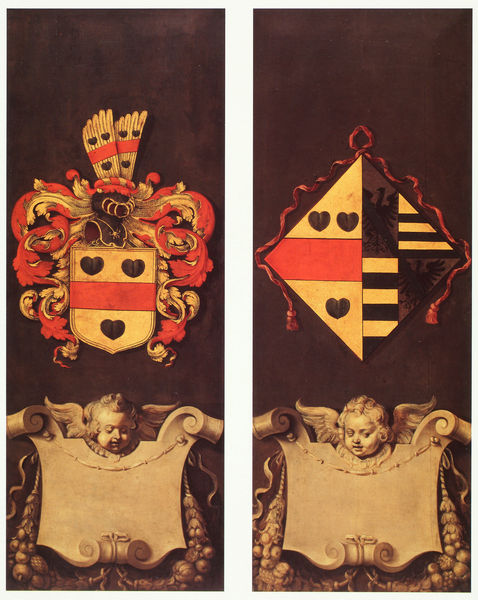
Titel: Der ungläubige Thomas
Künstler: Peter Paul Rubens
Institution: Antwerpen, Konijklijk Museum voor Schone Kunsten
Schlagwörter: adler, blätter, flügel, braun, köpfe, schwarz, obst, rot, malerei, federn, stein, gold, blatt, engel, früchte, putte, putto, ranken, trauben, herrschaft, zwei, sepia, tafel, inschrift, streifen, stuck, neger, helm, ranke, herzen, wappen, schnörkel, weintrauben, voluten, herz, traube, weintraube, putten, eingerollt, gerollt, symbole, helmzier, herzförmig, engelköpfe, herald, engelein, schwarzl